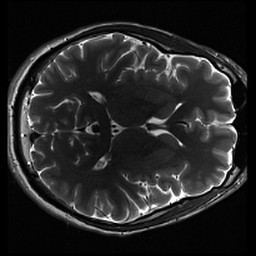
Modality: inplaneT2
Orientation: axial